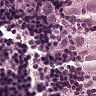
Metastatic tissue present: yes